Question: before I asked this I did some checking around to make sure that this doesn't turn out to be a duplicate and ways to get the row values from a row that has a checkbox in its template field...but I can't seem to get it working...So far I have tried
'''
protected void Page_Load(object sender, EventArgs e)
{
Entities NW = new Entities();
var customers =
from c in NW.Customers
where (c.ContactName.StartsWith("Ma") || c.ContactName.StartsWith("An")
|| c.ContactName.StartsWith("T")
|| c.ContactName.StartsWith("V")
)
orderby c.ContactName ascending
select new
{
c.CustomerID,
c.ContactName,
c.CompanyName,
c.City
};
gv1.DataSource = customers.ToList();
gv1.DataBind();
}
protected void Button1_Click(object sender, EventArgs e)
{
foreach (GridViewRow row in gv1.Rows)
{
if (row.RowType == DataControlRowType.DataRow)
{
CheckBox chkRow = (row.Cells[0].FindControl("CB") as CheckBox);
if (chkRow.Checked)
{
Label1.Text = row.Cells[2].Text;
}
}
}
}
'''
I have stepped through the button click event and when it gets to
> if (chkRow.Checked)
its showing as null and skips over it..
my markup is
'''
<asp:GridView ID="gv1" runat="server">
<HeaderStyle BackColor="SkyBlue" />
<AlternatingRowStyle BackColor="Yellow" />
<Columns>
<asp:TemplateField>
<ItemTemplate>
<asp:CheckBox ID="CB" runat="server" />
</ItemTemplate>
</asp:TemplateField>
</Columns>
</asp:GridView>
'''
when I look at the source after I run, the checkboxes are all named differently than what I gave them the ID of "CB", attached is the pic of the source when its running

I am not sure what I am doing wrong with this
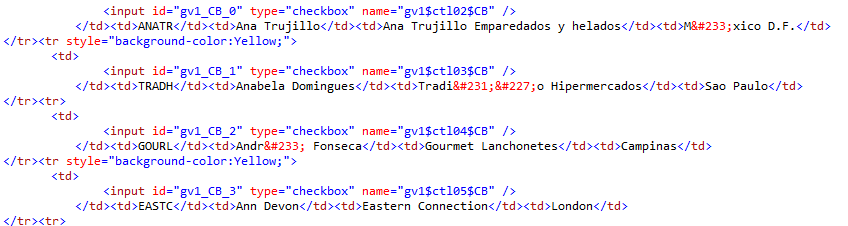
Answer: Your 'GridView' should have more columns, because you are referencing 'Cell[2]' in your code.
You might try to use 'row' object to look for your control:
'''
CheckBox chkRow = (row.FindControl("CB") as CheckBox);
'''